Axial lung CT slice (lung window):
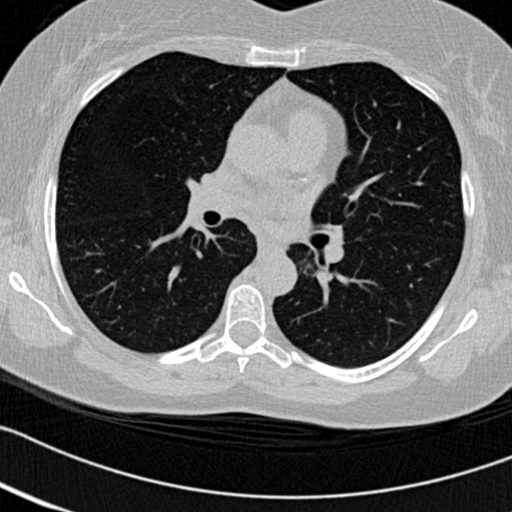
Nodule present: no